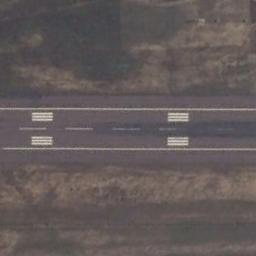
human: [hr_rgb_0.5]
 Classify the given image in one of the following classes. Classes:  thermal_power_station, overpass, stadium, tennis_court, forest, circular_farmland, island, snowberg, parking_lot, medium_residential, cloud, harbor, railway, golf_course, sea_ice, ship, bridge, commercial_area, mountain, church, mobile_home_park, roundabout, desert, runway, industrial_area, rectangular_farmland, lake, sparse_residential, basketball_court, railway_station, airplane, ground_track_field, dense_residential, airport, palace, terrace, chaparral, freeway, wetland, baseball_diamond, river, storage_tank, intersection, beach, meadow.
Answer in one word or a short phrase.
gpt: runway